Field crop: maize
Growth stage: 2
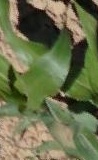
Species: maize